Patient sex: M
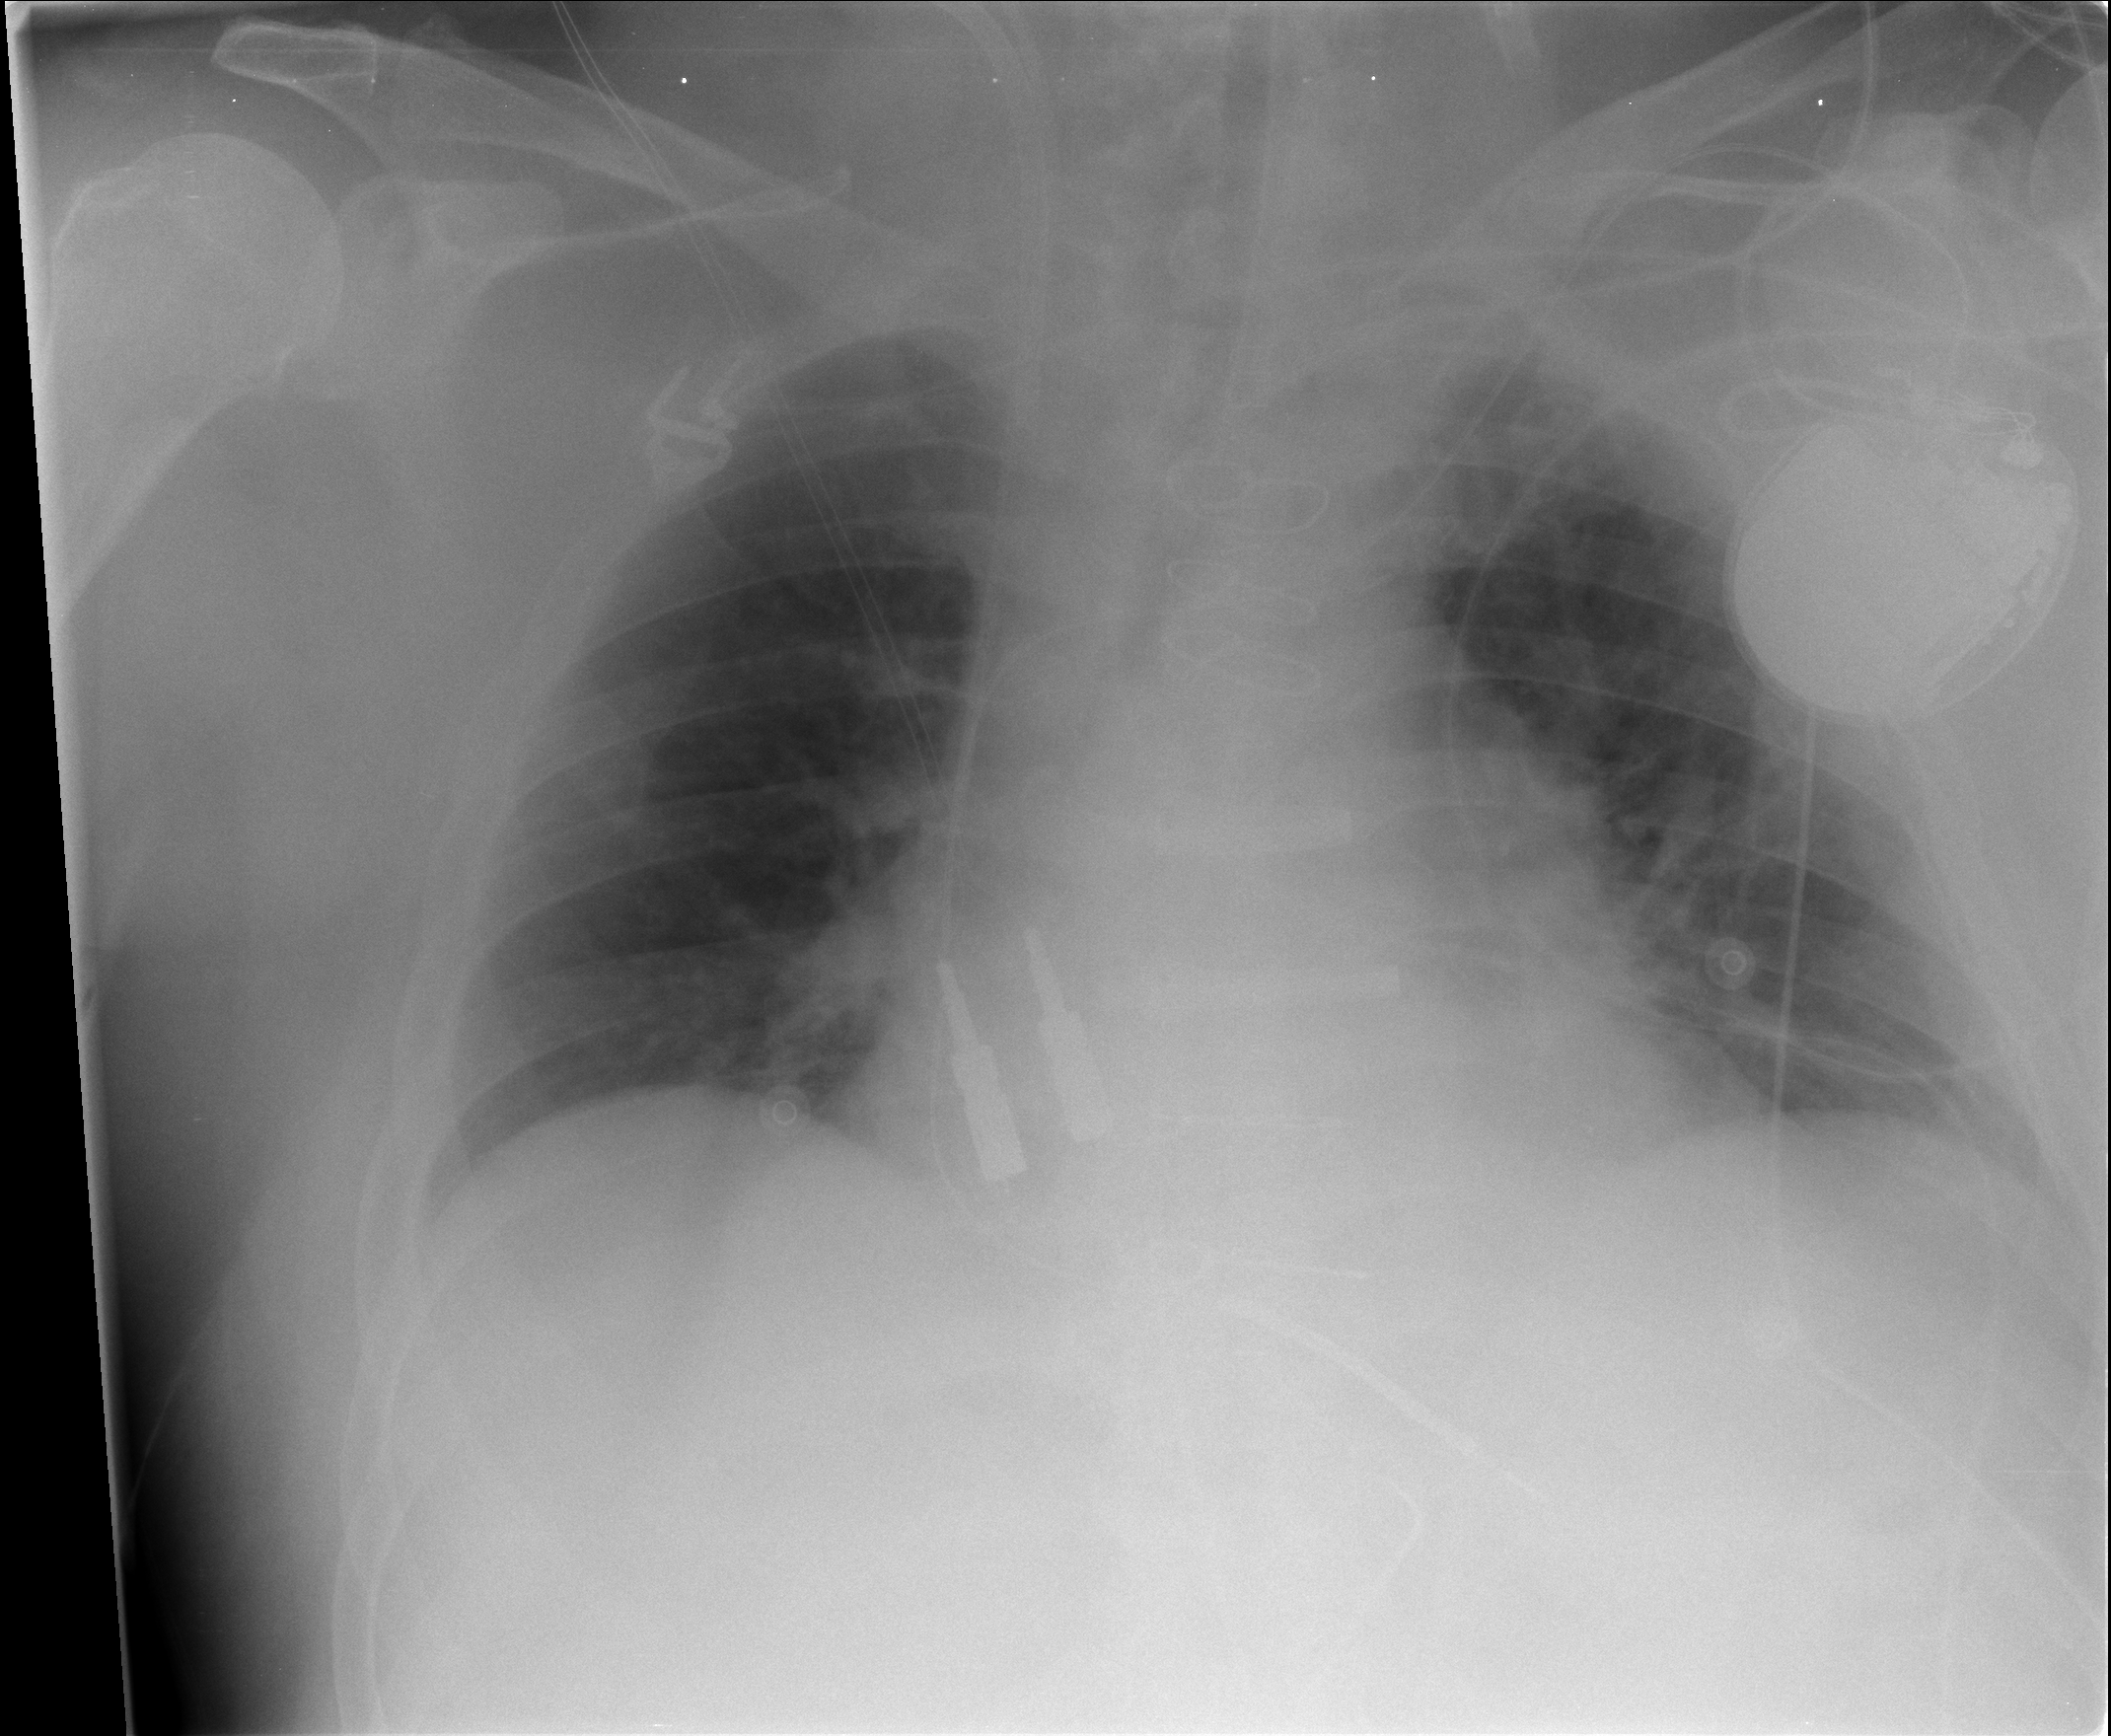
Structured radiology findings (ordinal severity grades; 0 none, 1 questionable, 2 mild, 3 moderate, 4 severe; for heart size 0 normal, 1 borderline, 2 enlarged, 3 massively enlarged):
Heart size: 1
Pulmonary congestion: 1
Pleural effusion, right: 0
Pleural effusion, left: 1
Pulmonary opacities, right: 0
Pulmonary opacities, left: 0
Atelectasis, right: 2
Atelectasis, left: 2